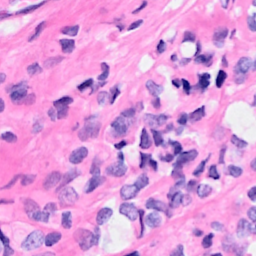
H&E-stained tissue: Breast